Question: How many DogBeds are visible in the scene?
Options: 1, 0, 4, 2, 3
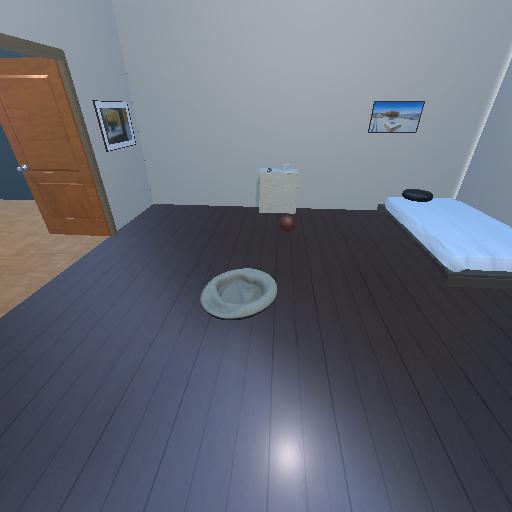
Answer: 1